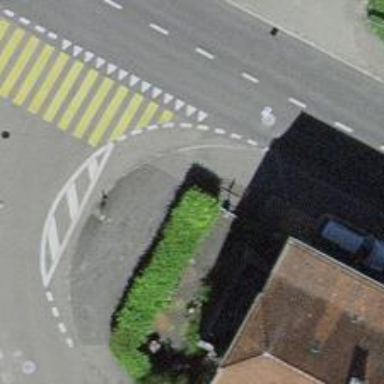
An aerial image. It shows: Kerb barrier.